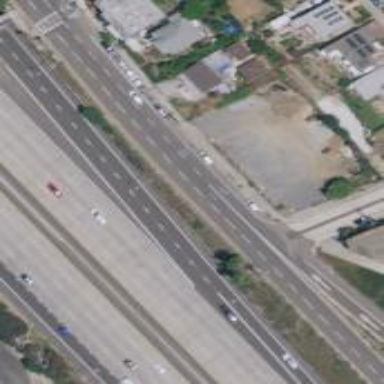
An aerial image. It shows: Secondary link road.